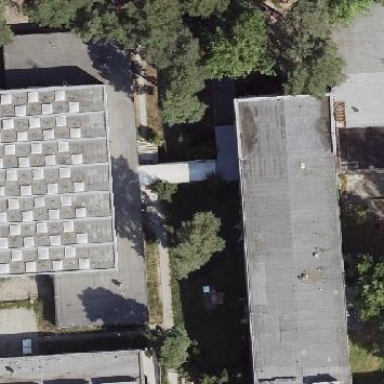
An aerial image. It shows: School building.